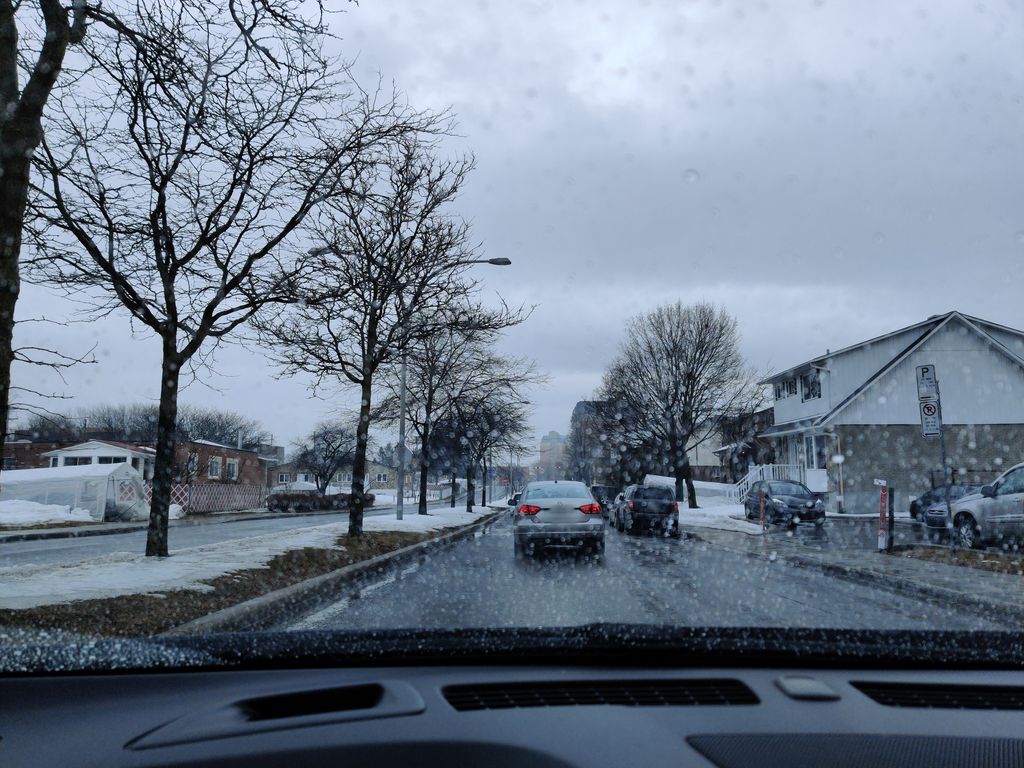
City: montreal